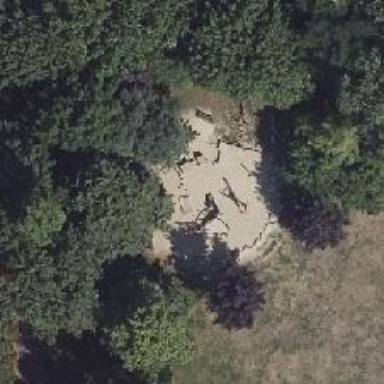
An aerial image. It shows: Playground with sand surface.